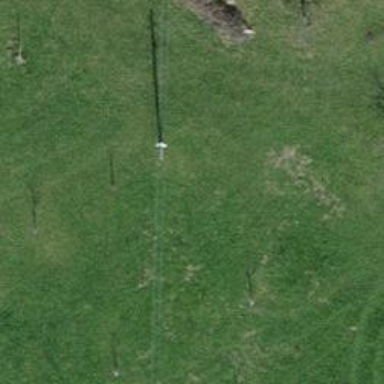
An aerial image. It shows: Minor power line.